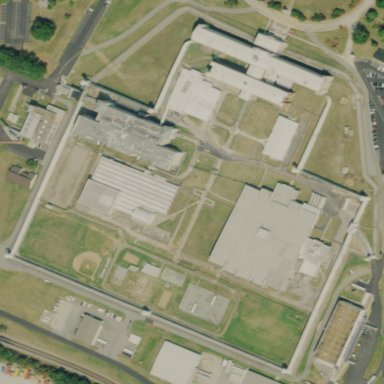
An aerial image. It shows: Prison.